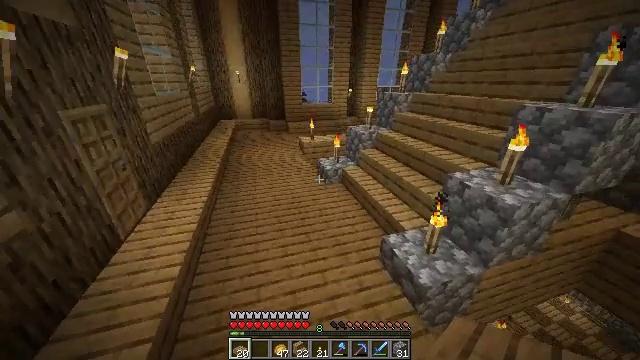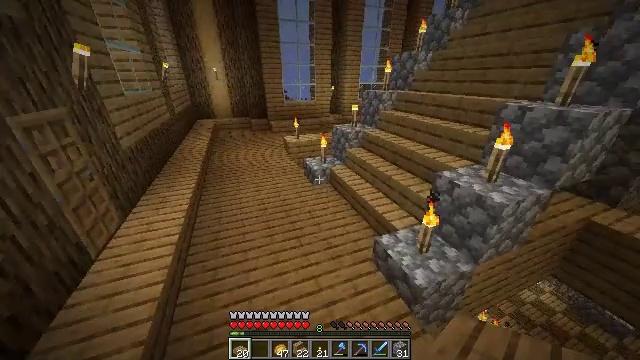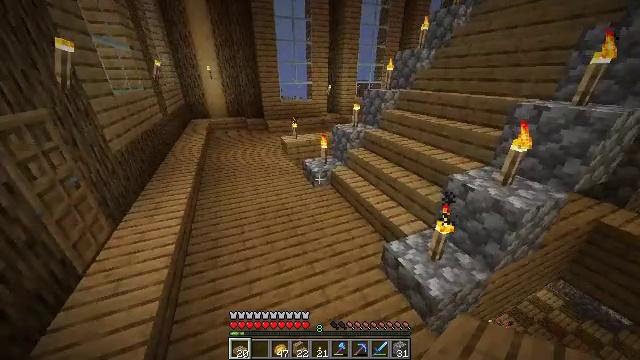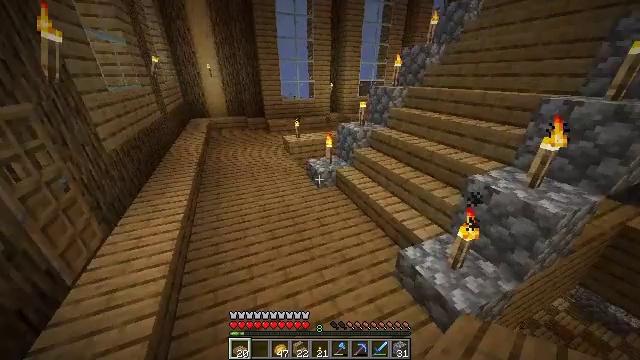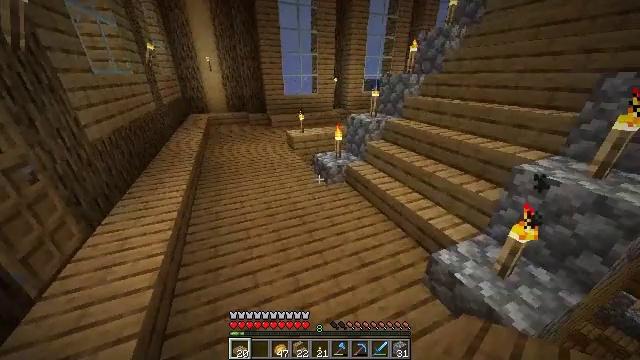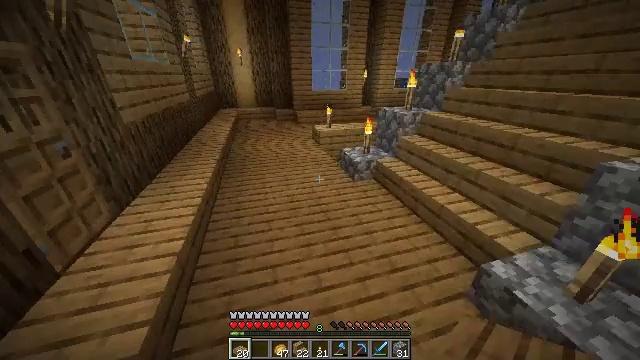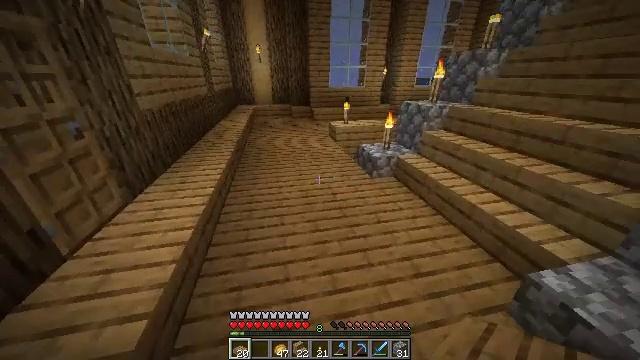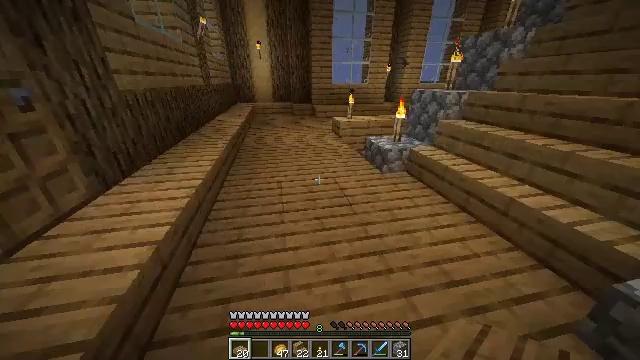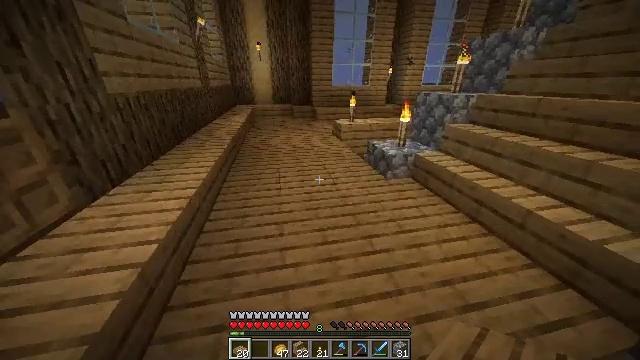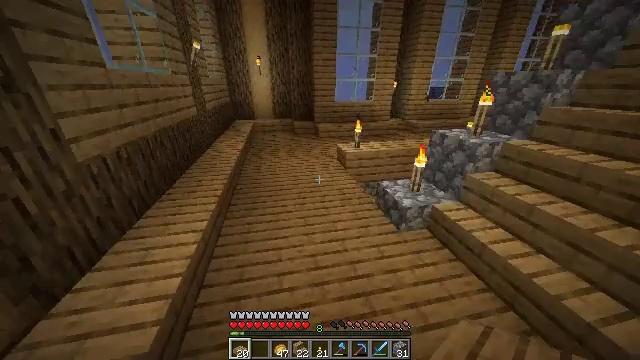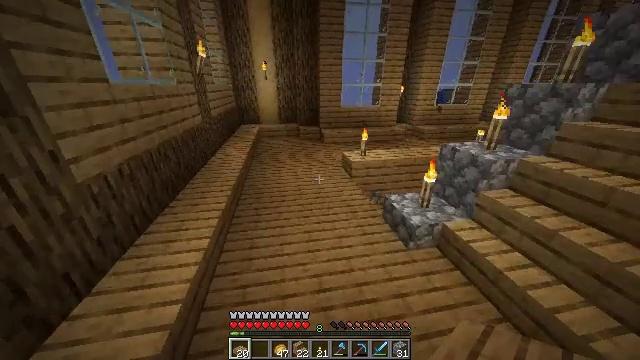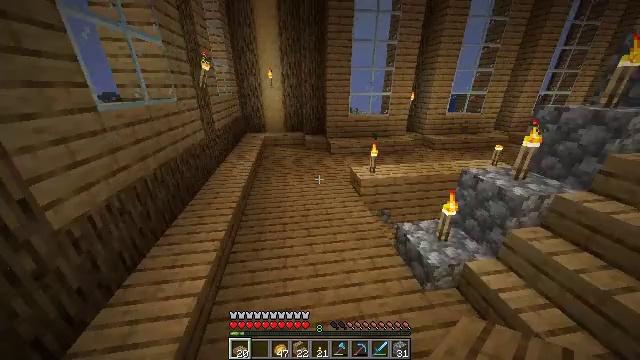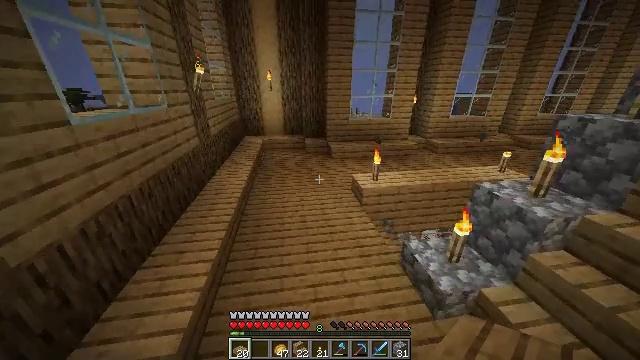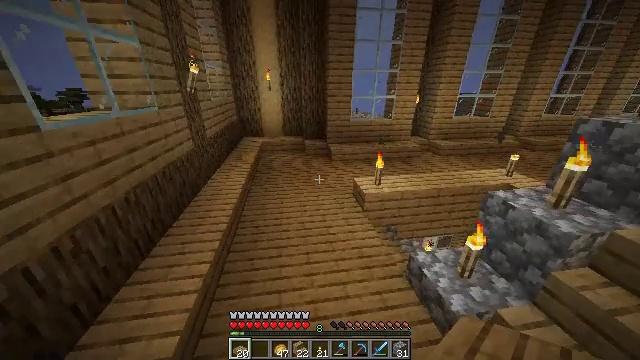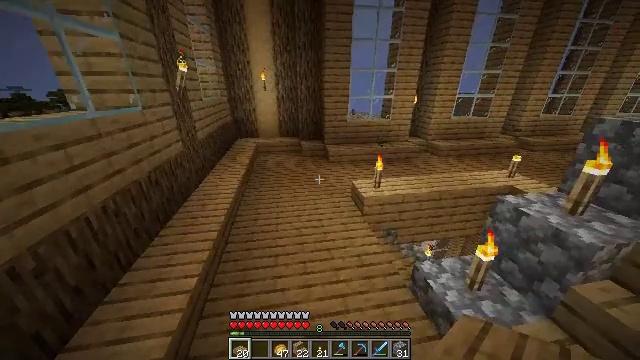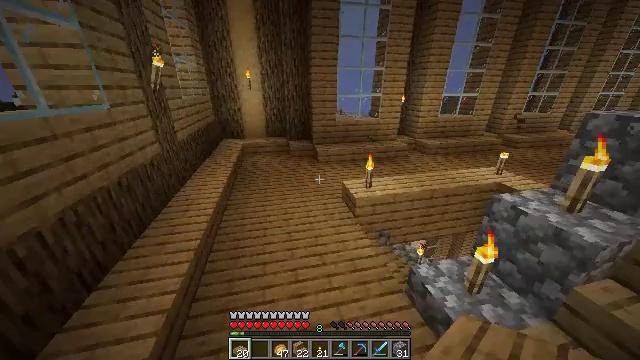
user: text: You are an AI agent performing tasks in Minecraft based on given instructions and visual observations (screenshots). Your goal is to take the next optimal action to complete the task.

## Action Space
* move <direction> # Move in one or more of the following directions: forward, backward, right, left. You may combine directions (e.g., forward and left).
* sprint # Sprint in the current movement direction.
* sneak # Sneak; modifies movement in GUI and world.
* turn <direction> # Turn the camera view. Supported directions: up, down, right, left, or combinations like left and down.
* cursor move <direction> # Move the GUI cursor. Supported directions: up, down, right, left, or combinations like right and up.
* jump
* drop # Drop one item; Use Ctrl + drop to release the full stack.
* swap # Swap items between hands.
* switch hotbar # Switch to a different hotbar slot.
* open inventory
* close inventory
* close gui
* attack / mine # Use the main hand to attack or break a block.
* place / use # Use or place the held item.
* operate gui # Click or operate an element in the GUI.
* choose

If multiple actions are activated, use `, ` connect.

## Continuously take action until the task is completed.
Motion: motion action
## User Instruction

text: Put iron ingots in the crafting grid to make iron bars.
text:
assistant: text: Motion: move forward, turn right, jump
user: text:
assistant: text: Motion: move forward, turn right, jump
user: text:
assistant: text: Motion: move forward, jump
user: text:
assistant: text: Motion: move forward, jump
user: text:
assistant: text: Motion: move forward, turn left, jump
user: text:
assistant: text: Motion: move forward, turn left, jump
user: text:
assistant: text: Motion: move forward, jump
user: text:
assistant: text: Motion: move forward, jump
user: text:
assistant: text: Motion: move forward, sprint, jump
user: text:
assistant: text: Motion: move forward, sprint, turn left, jump
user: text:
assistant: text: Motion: move forward, sprint, turn left, jump
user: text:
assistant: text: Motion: move forward, sprint, jump
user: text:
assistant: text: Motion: move forward, jump
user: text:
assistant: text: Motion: move forward, jump
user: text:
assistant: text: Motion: move forward, turn right, jump
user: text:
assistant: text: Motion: move forward, jump
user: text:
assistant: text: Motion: move forward, jump
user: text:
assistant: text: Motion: move forward, sprint, turn right and down, jump
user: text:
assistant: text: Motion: move forward, sprint, turn right and down, jump
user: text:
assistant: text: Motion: move forward, sprint, turn right and down, jump
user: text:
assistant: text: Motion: move forward, sprint, turn right and down, jump
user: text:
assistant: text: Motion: move forward, turn right and down
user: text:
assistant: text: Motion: move forward, turn right and down
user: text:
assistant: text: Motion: move forward, turn right and down
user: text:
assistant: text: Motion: move forward, turn right and down
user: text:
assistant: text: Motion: move forward, sprint, turn right and down
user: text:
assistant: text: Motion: move forward, sprint, turn right
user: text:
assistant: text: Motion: move forward, sprint, turn right
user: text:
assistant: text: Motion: move forward, sprint, turn right
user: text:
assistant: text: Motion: move forward, turn right